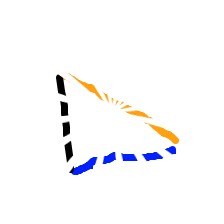
Shape: triangle